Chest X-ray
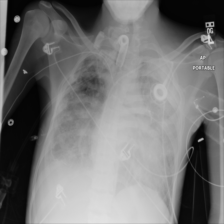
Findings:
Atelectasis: negative
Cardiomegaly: negative
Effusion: negative
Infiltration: positive
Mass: negative
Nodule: negative
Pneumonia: negative
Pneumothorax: negative
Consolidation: negative
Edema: negative
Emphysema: negative
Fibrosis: negative
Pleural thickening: negative
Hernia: negative